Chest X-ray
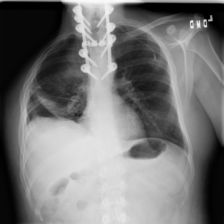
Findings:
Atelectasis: negative
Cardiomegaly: negative
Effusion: negative
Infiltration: negative
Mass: negative
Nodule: negative
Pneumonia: negative
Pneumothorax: positive
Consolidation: negative
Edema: negative
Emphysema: negative
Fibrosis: negative
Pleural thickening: negative
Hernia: negative